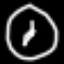
Label: clock